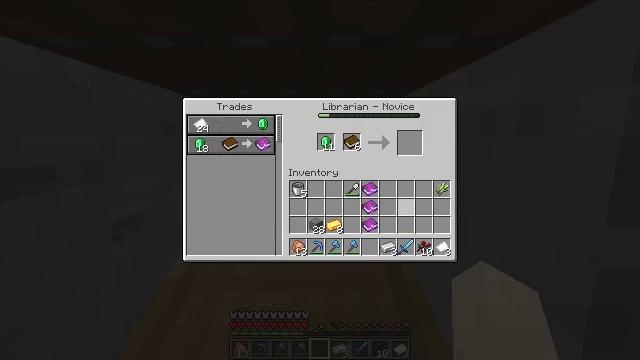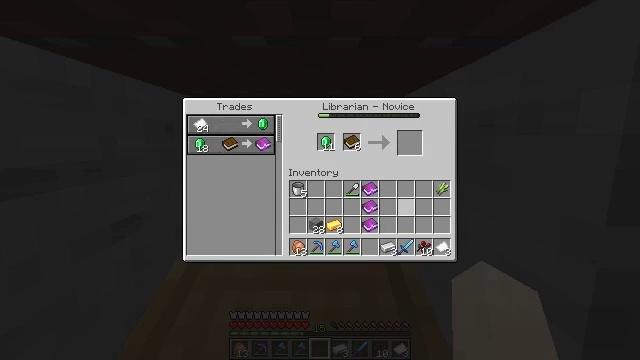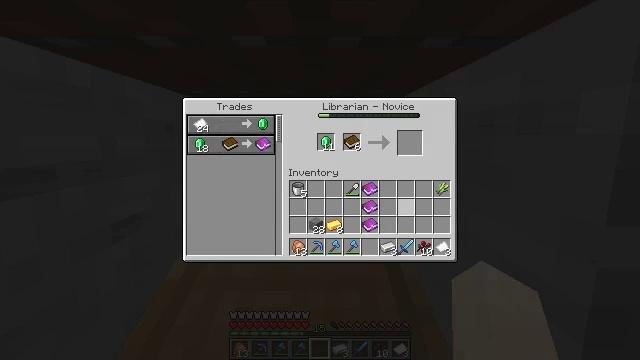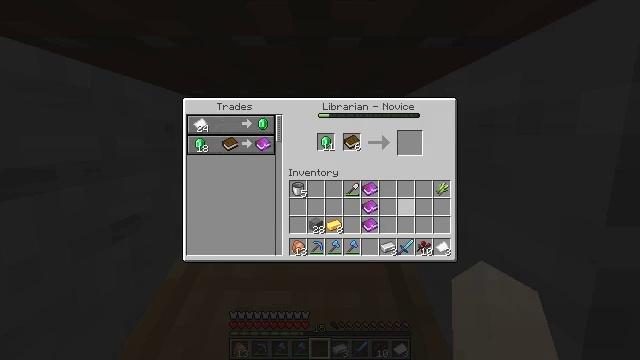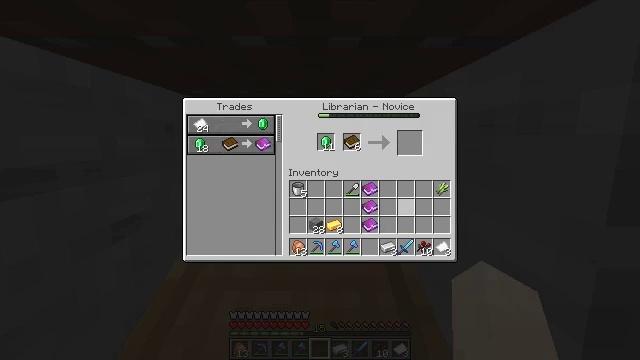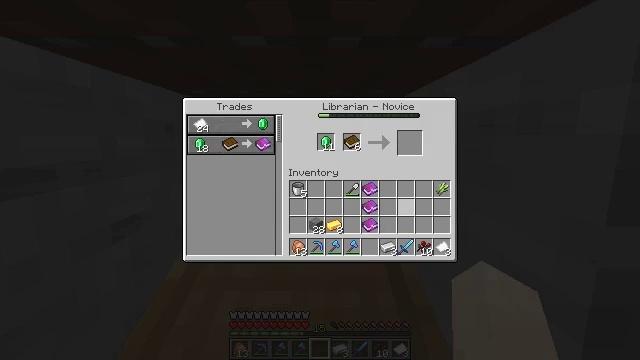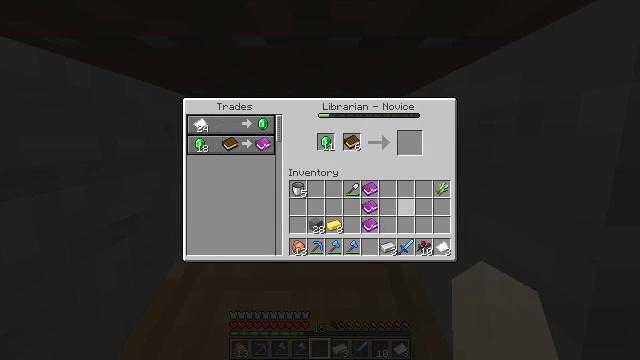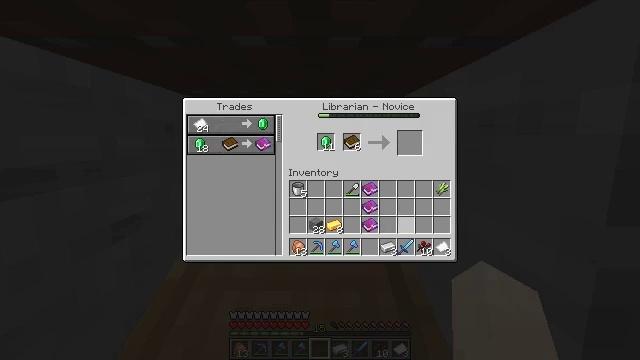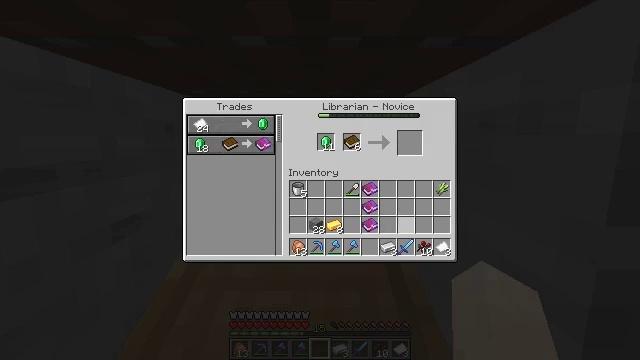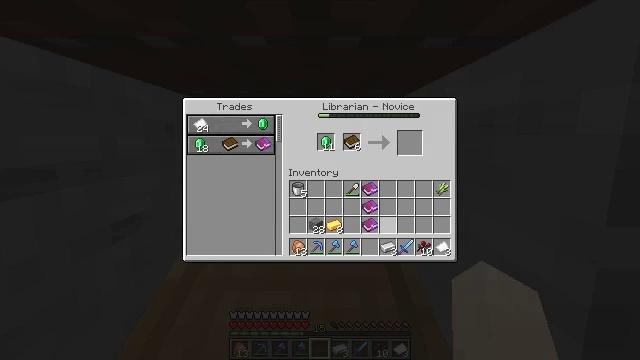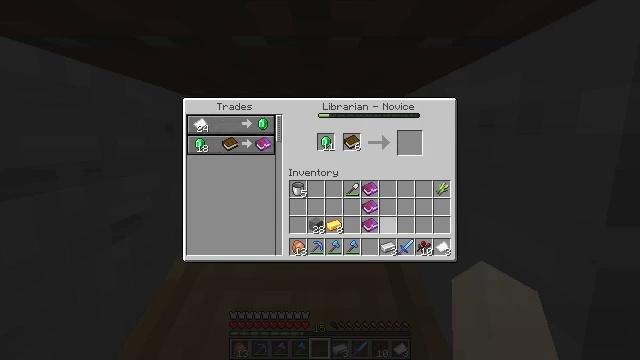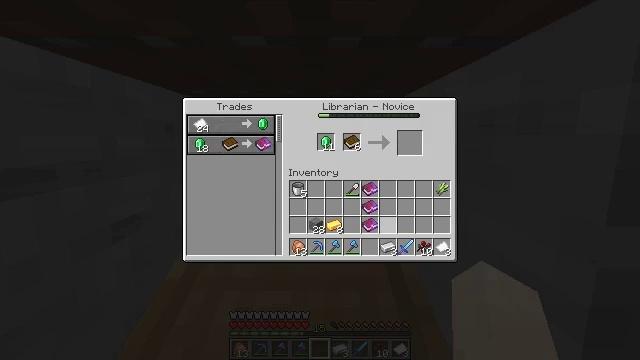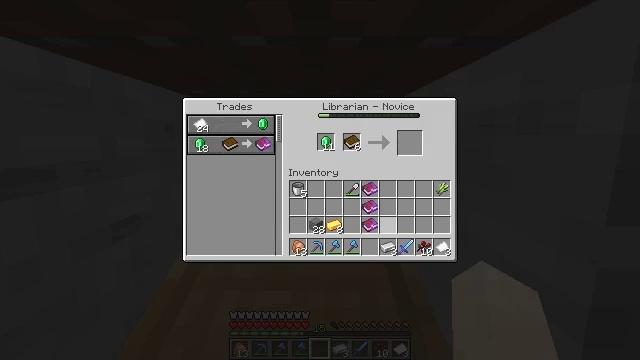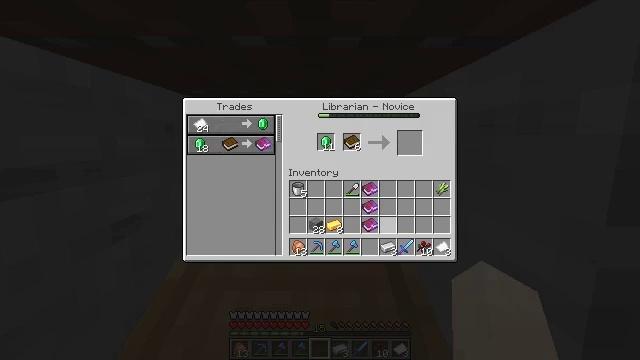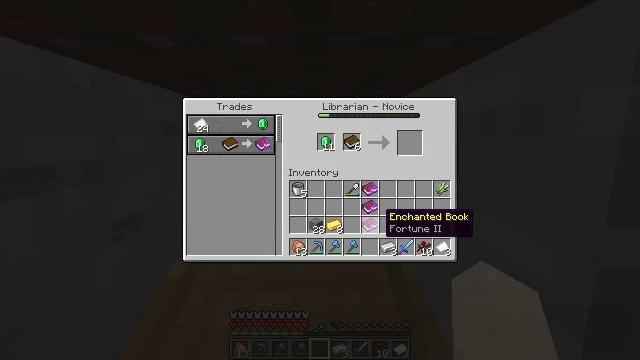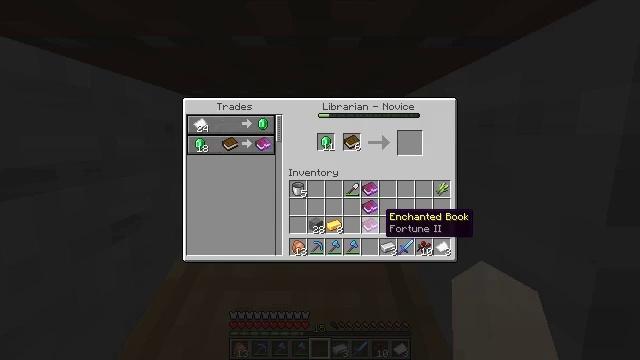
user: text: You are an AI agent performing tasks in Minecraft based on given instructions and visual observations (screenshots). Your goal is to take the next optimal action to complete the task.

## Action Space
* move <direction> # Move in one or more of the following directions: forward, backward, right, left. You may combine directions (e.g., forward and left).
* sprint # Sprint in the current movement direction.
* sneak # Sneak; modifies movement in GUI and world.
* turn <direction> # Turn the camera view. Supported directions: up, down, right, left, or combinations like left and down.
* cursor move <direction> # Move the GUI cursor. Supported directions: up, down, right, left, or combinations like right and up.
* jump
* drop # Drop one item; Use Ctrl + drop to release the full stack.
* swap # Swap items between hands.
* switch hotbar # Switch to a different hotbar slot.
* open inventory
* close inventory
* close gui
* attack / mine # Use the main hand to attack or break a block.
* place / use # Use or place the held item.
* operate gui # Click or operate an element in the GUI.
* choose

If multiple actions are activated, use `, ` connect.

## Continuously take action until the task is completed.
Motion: motion action
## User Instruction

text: Break the spruce wall sign to collect it.
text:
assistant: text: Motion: no_op
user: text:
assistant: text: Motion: no_op
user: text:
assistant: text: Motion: no_op
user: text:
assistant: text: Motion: no_op
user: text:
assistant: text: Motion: no_op
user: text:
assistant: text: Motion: turn left and down
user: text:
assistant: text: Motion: no_op
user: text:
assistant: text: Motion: no_op
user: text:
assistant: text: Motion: no_op
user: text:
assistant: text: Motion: no_op
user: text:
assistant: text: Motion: turn left
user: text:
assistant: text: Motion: no_op
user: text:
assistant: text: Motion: no_op
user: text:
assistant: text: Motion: no_op
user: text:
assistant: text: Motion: no_op
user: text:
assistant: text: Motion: no_op
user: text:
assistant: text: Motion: no_op
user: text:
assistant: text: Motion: no_op
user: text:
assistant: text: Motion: no_op
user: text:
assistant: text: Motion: no_op
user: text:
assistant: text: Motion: no_op
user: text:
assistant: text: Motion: no_op
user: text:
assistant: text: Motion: no_op
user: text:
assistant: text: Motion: no_op
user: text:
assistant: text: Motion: no_op
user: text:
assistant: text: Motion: no_op
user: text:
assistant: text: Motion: no_op
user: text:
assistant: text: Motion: no_op
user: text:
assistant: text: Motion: no_op
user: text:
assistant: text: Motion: no_op